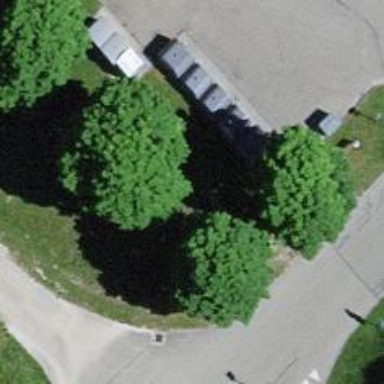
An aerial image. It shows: Recycling container for recycling.